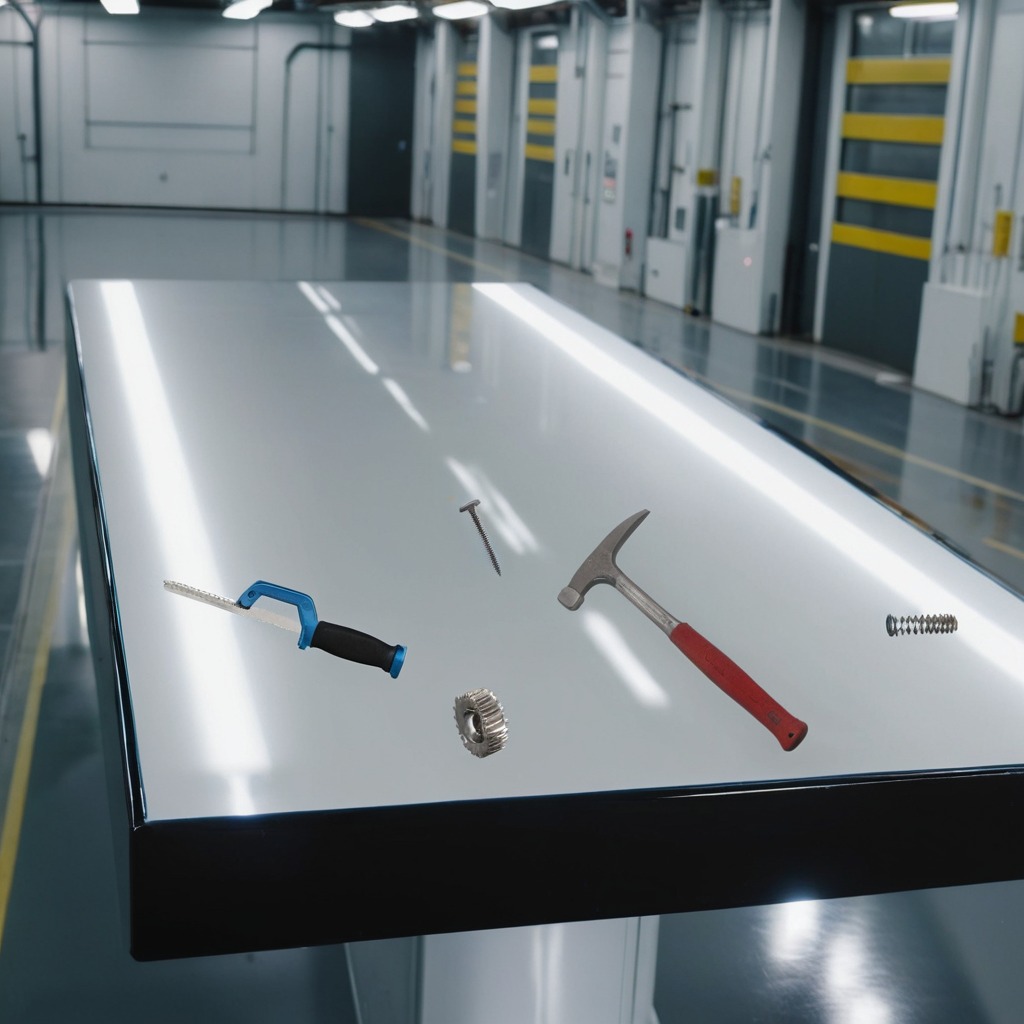
A steel gear with teeth, a hammer, a metal machine screw, a coiled metal spring, and a handheld metal saw are lying on the high-gloss table.